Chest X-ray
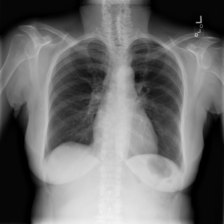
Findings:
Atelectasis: negative
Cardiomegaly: negative
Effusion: negative
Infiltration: negative
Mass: negative
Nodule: negative
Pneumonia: negative
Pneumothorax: negative
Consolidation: negative
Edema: negative
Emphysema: negative
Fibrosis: negative
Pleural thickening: negative
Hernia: negative